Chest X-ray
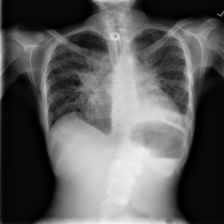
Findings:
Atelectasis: negative
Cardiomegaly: negative
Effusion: negative
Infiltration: negative
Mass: positive
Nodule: negative
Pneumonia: negative
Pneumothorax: negative
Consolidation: negative
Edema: negative
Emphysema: negative
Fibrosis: negative
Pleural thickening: negative
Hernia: negative